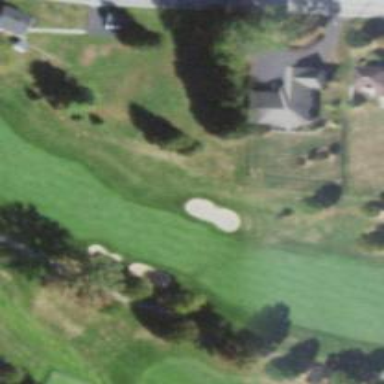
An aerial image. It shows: Golf hole.